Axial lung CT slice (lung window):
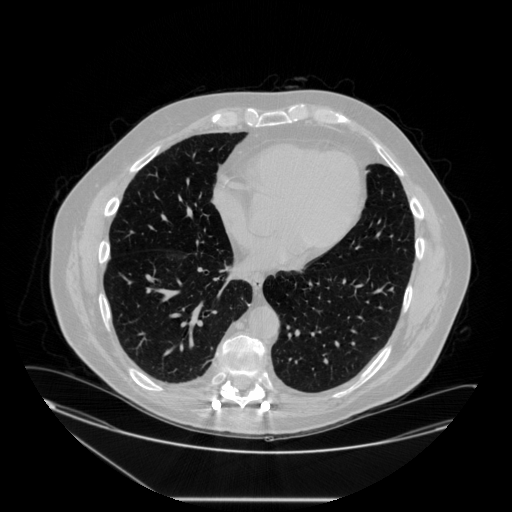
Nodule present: no